Question: everyone. Bootstrap 4.0.0. Don't work ".table-borderless" class in black and white table. Class do nothing. I try this in other browsers, but result was same.
I use code how in example in bootstrap documentation.
'''
<table class="table table-borderless">
<thead>
<tr>
<th scope="col">#</th>
<th scope="col">First</th>
<th scope="col">Last</th>
<th scope="col">Handle</th>
</tr>
</thead>
<tbody>
<tr>
<th scope="row">1</th>
<td>Mark</td>
<td>Otto</td>
<td>@mdo</td>
</tr>
<tr>
<th scope="row">2</th>
<td>Jacob</td>
<td>Thornton</td>
<td>@fat</td>
</tr>
<tr>
<th scope="row">3</th>
<td colspan="2">Larry the Bird</td>
<td>@twitter</td>
</tr>
</tbody>
</table>
'''

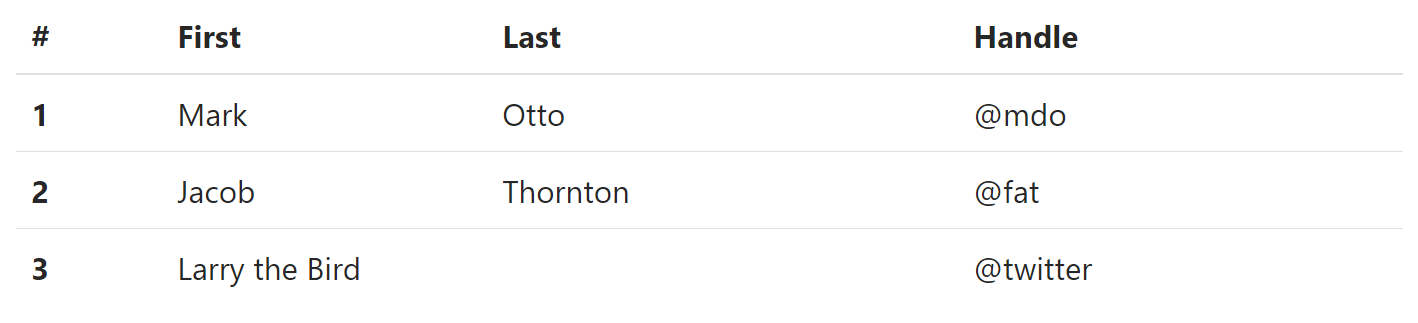
Answer: Hope this help you.
'''
.table-borderless td,
.table-borderless th {
border: 0 !important;
}
'''
'''
<link rel="stylesheet" href="https://stackpath.bootstrapcdn.com/bootstrap/4.0.0/css/bootstrap.min.css">
<table class="table table-borderless">
<thead>
<tr>
<th scope="col">#</th>
<th scope="col">First</th>
<th scope="col">Last</th>
<th scope="col">Handle</th>
</tr>
</thead>
<tbody>
<tr>
<th scope="row">1</th>
<td>Mark</td>
<td>Otto</td>
<td>@mdo</td>
</tr>
<tr>
<th scope="row">2</th>
<td>Jacob</td>
<td>Thornton</td>
<td>@fat</td>
</tr>
<tr>
<th scope="row">3</th>
<td colspan="2">Larry the Bird</td>
<td>@twitter</td>
</tr>
</tbody>
</table>
'''